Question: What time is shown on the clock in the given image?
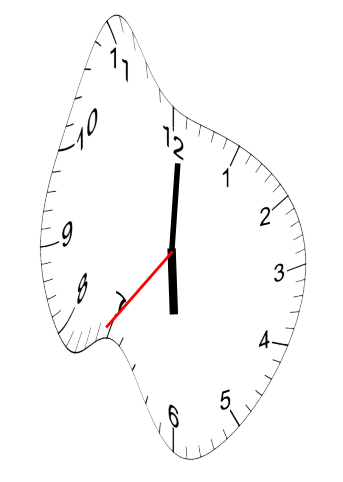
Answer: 06:00:36